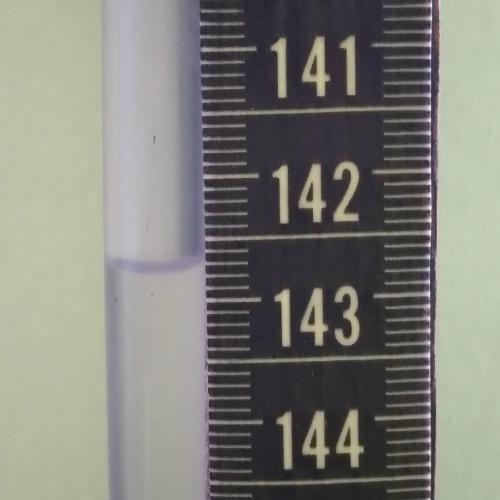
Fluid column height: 142.7 cm